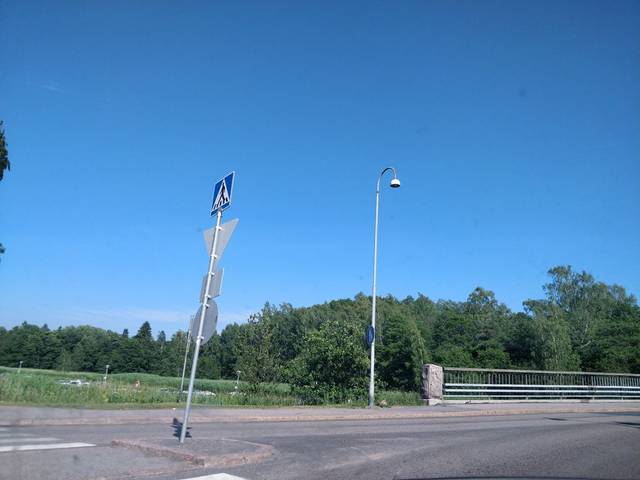
Region: Finland
Coordinates: 60.193, 24.883